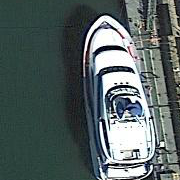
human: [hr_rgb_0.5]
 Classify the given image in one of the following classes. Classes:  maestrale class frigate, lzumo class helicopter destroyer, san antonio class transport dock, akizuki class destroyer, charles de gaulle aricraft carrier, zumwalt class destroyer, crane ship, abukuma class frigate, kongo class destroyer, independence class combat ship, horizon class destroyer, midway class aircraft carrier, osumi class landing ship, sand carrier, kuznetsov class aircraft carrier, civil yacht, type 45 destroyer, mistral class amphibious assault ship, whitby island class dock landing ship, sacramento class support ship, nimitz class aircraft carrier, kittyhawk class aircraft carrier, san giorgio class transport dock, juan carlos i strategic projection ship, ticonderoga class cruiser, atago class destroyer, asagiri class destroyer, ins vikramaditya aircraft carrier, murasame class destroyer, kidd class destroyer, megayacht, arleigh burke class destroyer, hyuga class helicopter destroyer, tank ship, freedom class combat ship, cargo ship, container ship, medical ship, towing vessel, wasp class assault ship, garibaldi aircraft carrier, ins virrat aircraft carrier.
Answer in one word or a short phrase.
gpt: Civil yacht